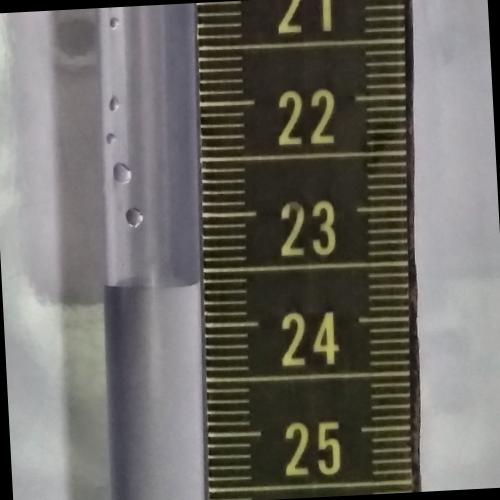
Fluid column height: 23.6 cm